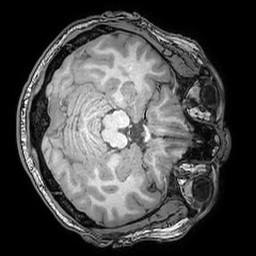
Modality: T1w
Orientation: axial
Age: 33
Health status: ill
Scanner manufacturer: philips
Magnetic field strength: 3 T
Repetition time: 0.007 s
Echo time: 0.0035 s